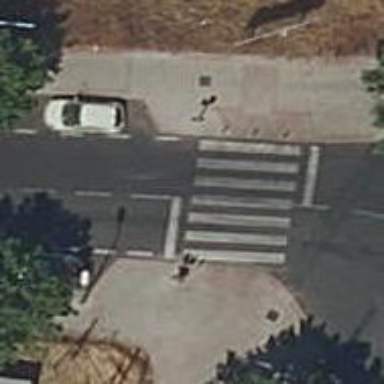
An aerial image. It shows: Zebra crossing with traffic signals. The crossing is marked by traffic lights.